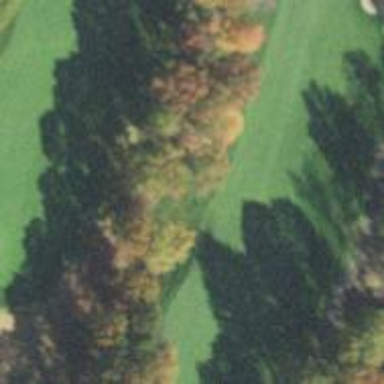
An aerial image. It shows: Golf hole.